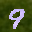
Label: 9